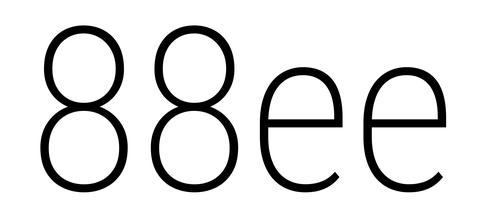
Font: Roboto_Condensed_ExtraLight